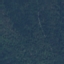
Label: Forest